Question: This is fragment of my dataset:
'''
Date Open Max Min Close Volumen
1 AGORA <PHONE> 49.9 49.9 46.1 47.1 214339
2 AGORA <PHONE> 47.0 47.2 46.5 46.7 160604
3 AGORA <PHONE> 47.0 49.9 47.0 49.1 155640
4 AGORA <PHONE> 49.4 51.0 49.1 49.7 164435
5 AGORA <PHONE> 49.5 49.8 49.0 49.0 90323
'''
I want to make plot with Close (y axis) and Date (x axis). It's my code:
'''
datawykres=strptime(Data, format="%Y%m%d")[3450:3569]
plot(y=dane,x=datawykres,type="l",main="Wykres indeksu AGORA",ylab="Wartosc AGORA",xlab="Data")
axis(1, Data[c(T,rep(F,20))], F) # interwal dat do ustalenia (teraz: co 20.)
text(x=datawykres[c(T,rep(F,20))], y=par("usr")[3]*.98, labels=datawykres[c(T,rep(F,20))],
xpd=T, srt=45, adj=c(1,0.5))
'''

I want delete from x axis names of polish months like (lut, mar) and leave date like 2013-01-18. I don't have any idea, how I can do it. Anyone can help me ?
Thanks you very much :)
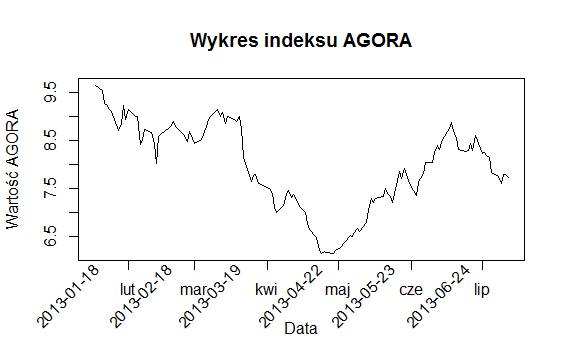
Answer: Just add 'xaxt="n"' to your plot call.
'''
?par # near the bottom of the parmeter descriptions.
'''